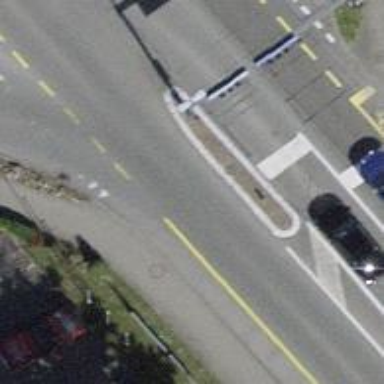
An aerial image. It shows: Road with traffic signals.